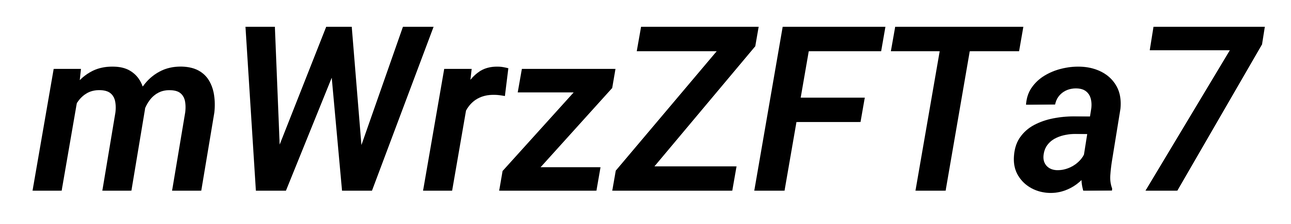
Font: Roboto-Italic_SemiBold_Italic